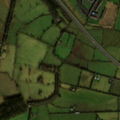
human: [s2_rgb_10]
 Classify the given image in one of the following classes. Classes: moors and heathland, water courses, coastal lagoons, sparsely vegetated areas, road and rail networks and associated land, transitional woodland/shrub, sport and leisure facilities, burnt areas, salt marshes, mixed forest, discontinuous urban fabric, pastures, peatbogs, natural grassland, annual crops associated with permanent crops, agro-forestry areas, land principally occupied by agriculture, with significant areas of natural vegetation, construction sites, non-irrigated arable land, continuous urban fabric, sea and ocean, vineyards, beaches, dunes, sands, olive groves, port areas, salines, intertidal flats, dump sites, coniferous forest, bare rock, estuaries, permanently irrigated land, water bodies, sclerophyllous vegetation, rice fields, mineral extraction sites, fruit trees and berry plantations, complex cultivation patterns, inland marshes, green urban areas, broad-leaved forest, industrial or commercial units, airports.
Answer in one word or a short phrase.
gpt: discontinuous urban fabric, pastures